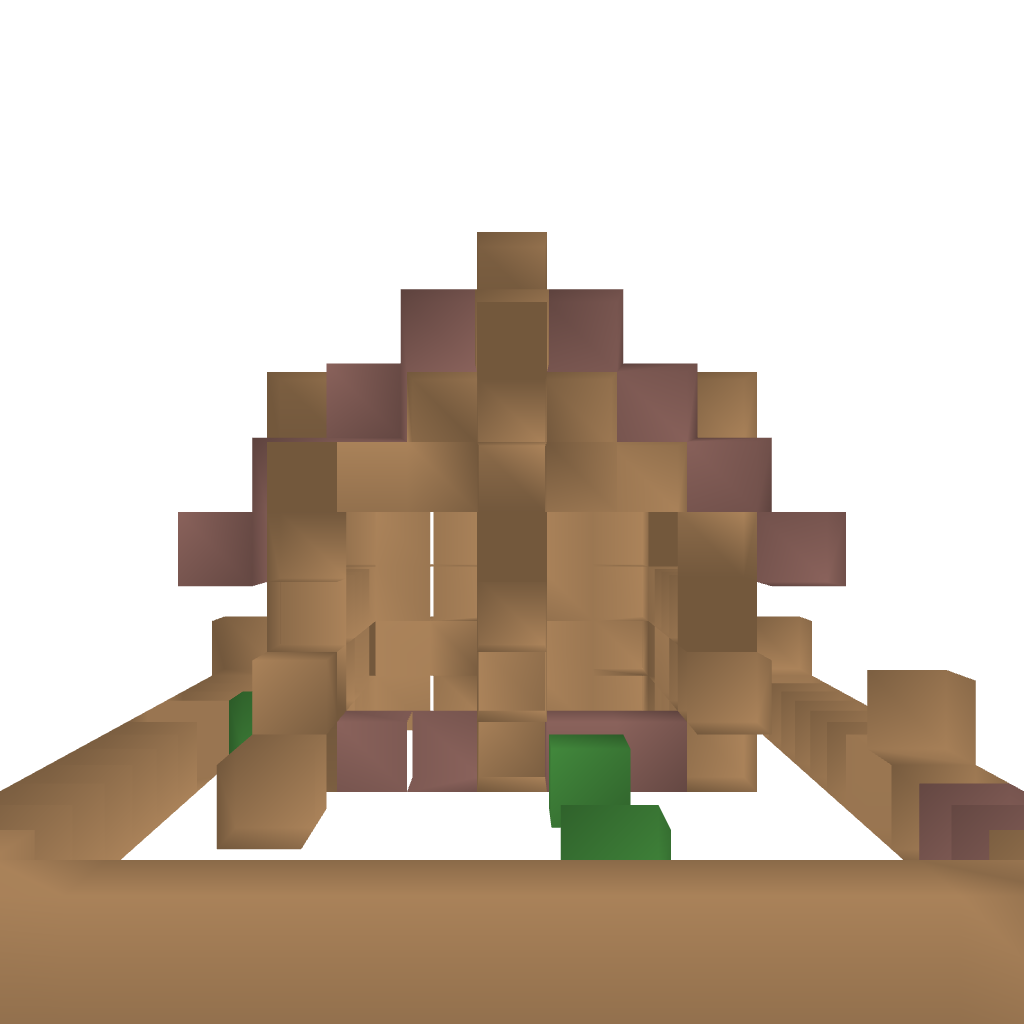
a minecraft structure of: Horse Stables good quality